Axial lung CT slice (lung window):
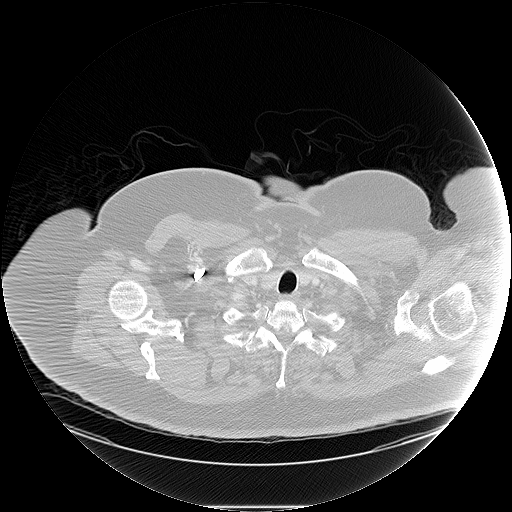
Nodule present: no